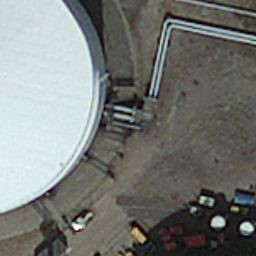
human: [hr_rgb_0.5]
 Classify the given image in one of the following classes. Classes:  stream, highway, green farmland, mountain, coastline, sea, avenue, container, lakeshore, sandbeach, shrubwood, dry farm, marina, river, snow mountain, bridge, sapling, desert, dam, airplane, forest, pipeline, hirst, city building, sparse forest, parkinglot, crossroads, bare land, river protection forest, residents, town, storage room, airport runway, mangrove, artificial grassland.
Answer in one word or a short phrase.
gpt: storage room